The image folds the raw vibration samples of a bearing signal into a 2-D grayscale square (signal-to-image encoding). Based on the visible evidence, which condition applies: normal, inner_race, outer_race, ball?
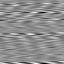
Answer: outer_race